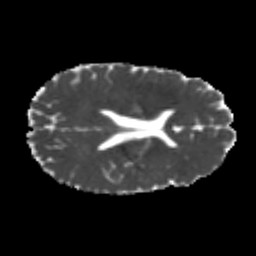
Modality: MD
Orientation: axial
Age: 22
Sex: male
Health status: healthy
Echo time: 0.074 s